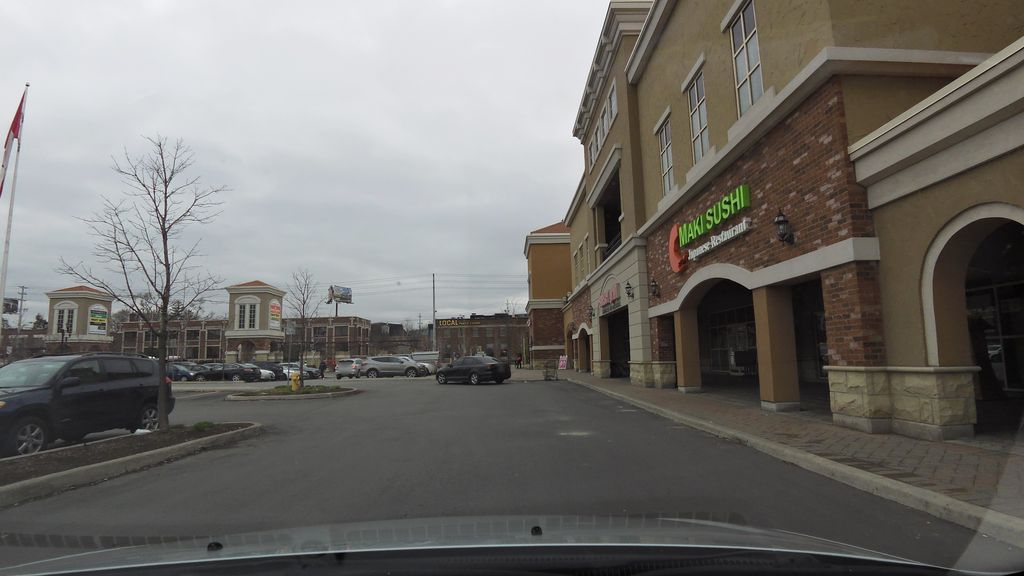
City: toronto